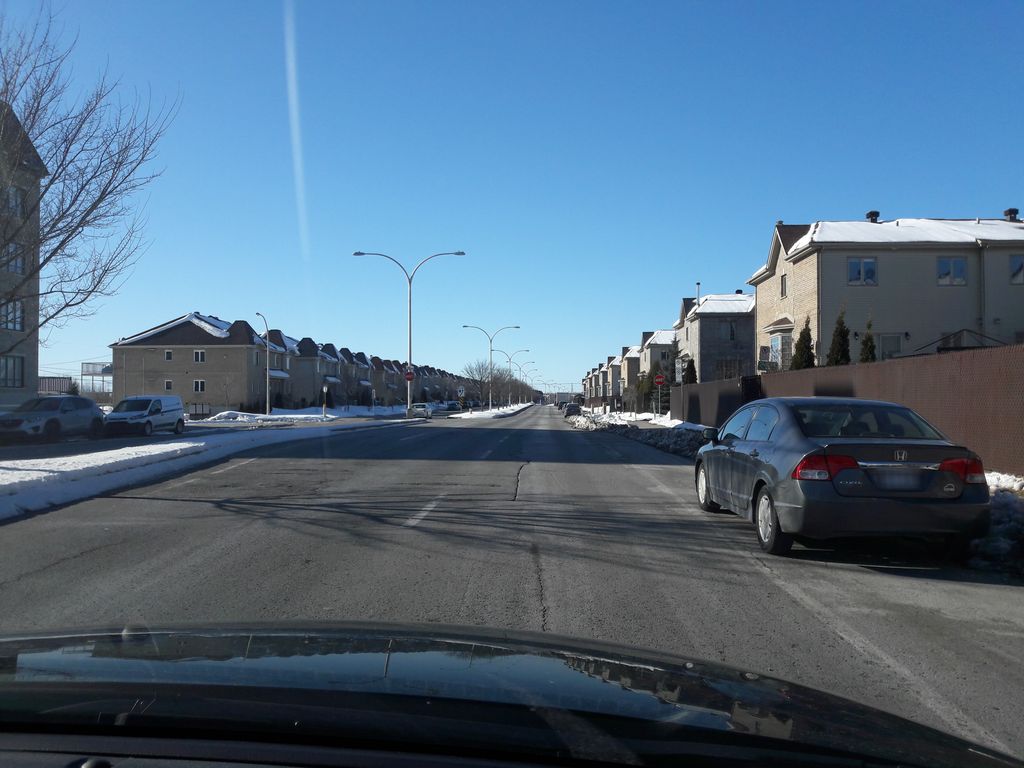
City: montreal